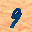
Label: 9